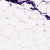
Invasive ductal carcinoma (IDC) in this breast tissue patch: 0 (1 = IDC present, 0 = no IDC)